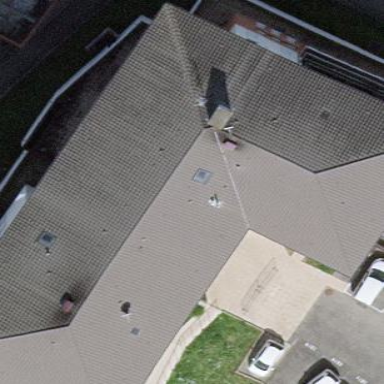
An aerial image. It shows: Hipped roof on apartment building.